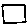
Label: square